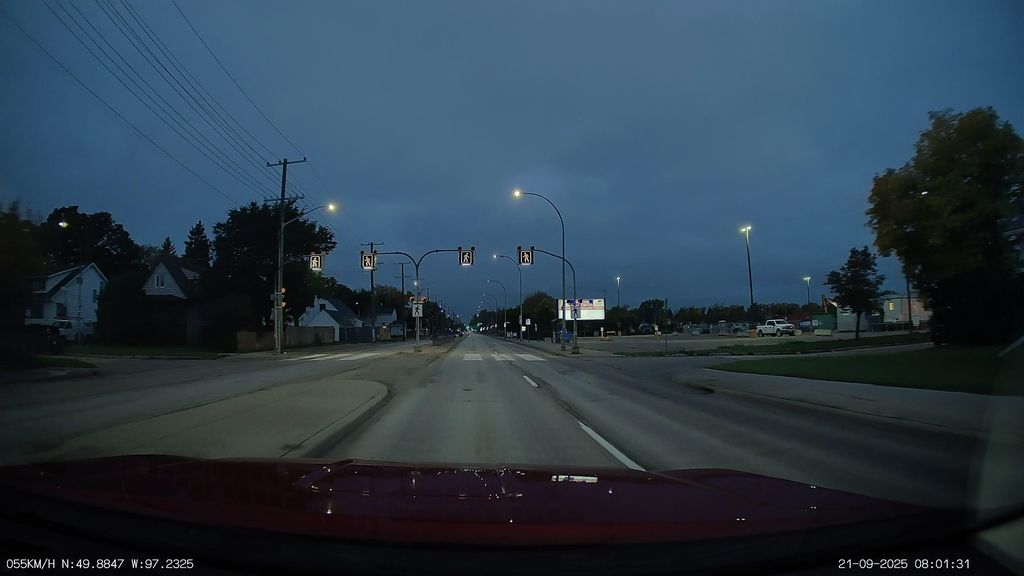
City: winnipeg